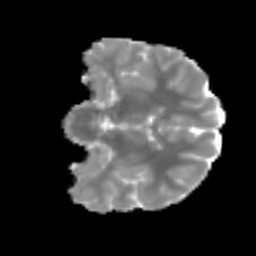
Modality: MD
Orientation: coronal
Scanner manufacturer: siemens
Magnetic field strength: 3 T
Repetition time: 3.6 s
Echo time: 0.092 s